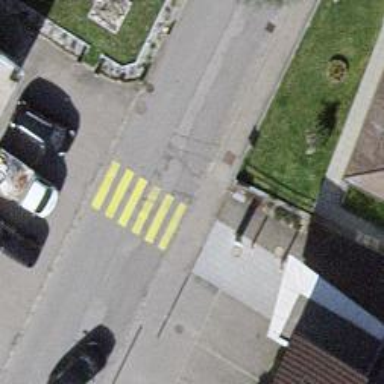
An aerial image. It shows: Zebra crossing on the road.